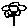
Label: flower